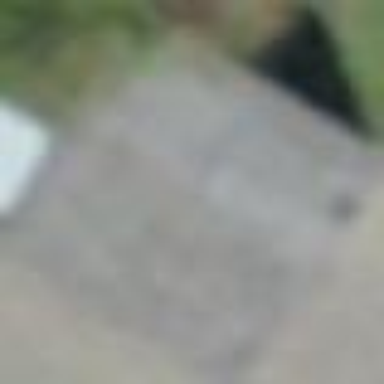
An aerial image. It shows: Shed.